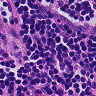
Metastatic tissue present: no